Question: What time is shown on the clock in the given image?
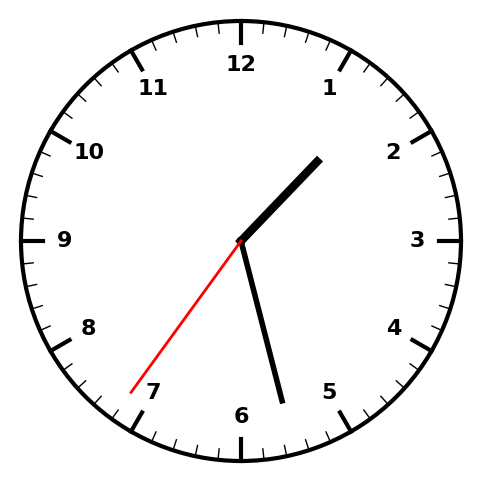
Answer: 01:27:36